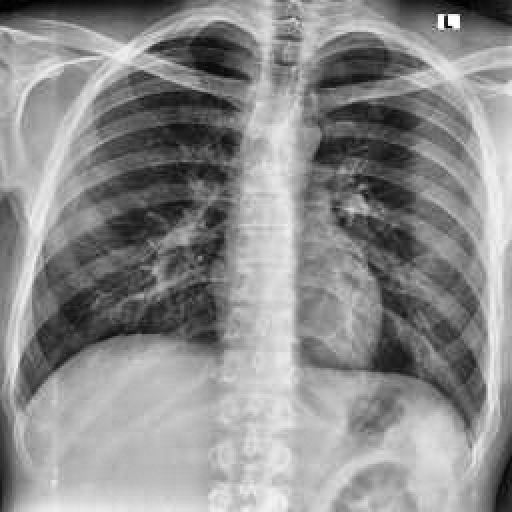
Finding: NORMAL